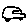
Label: car